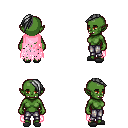
a pixel art fantasy rpg character, female body template, orc, green skin, pink tattered cape, metal pants, gray long mohawk hairstyle, gray slippers, four views (front, back, left, right), 2x2 character sprite sheet, small pixel art, hard edges, no anti-aliasing